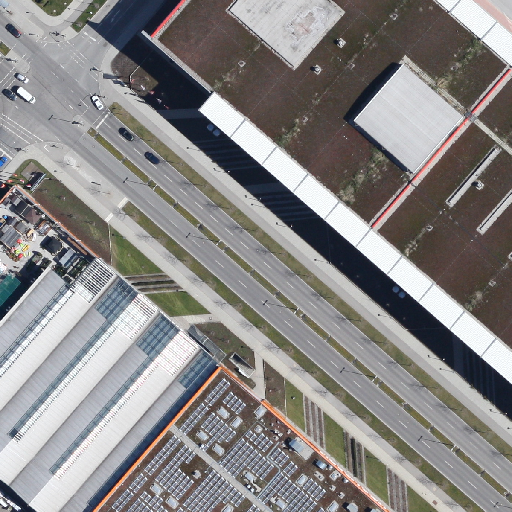
Referring expression: sidewalk